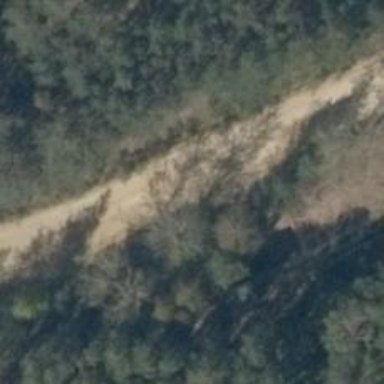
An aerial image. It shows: Gravel track with grade2 quality.